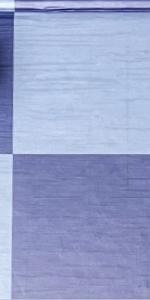
Label: Empty